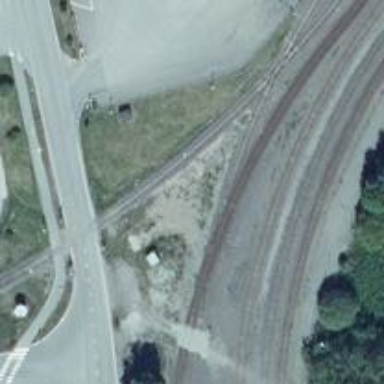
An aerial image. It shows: Railway spur service.